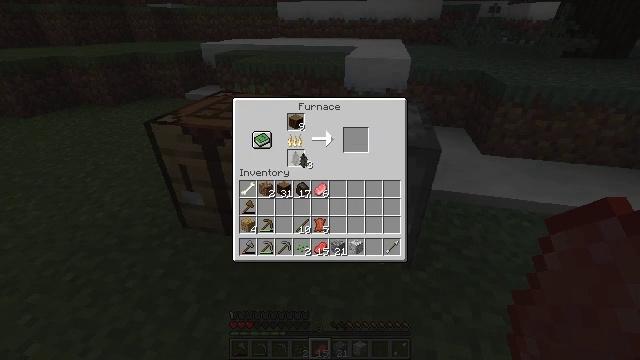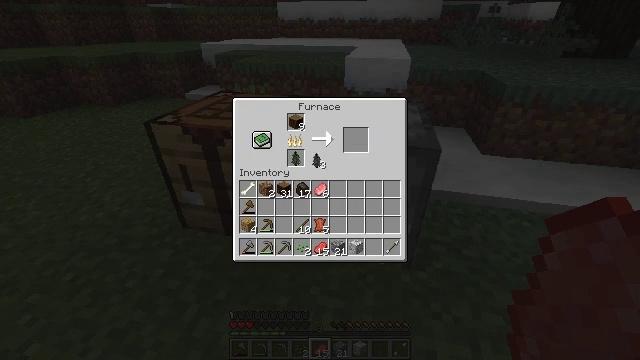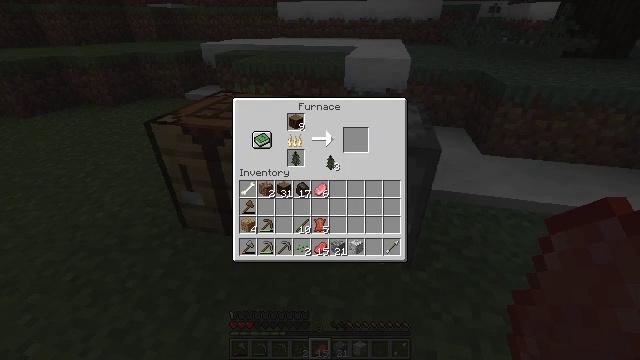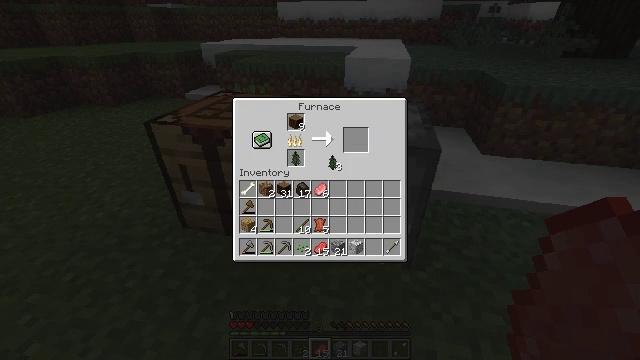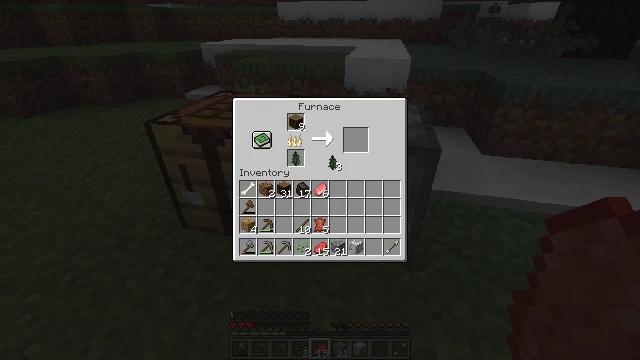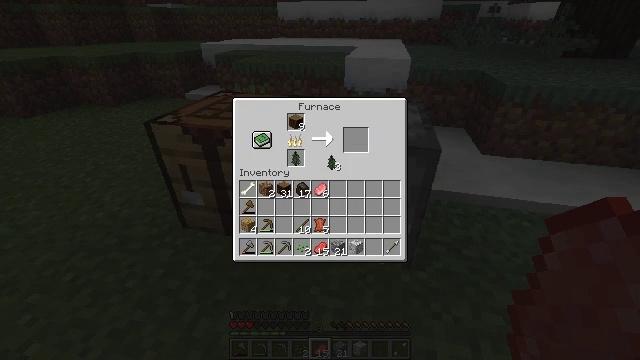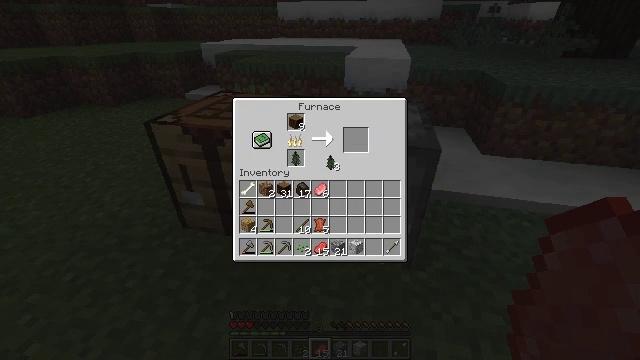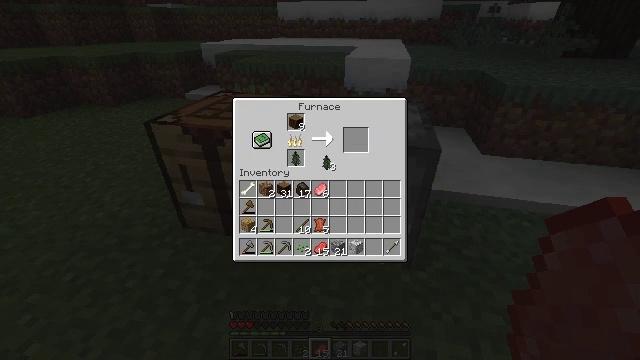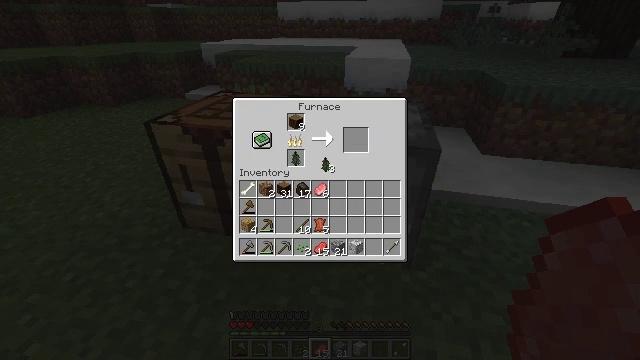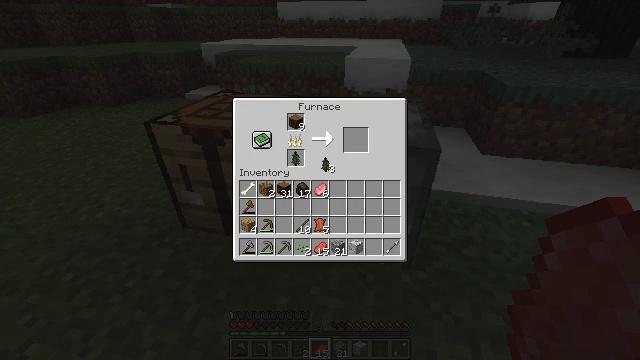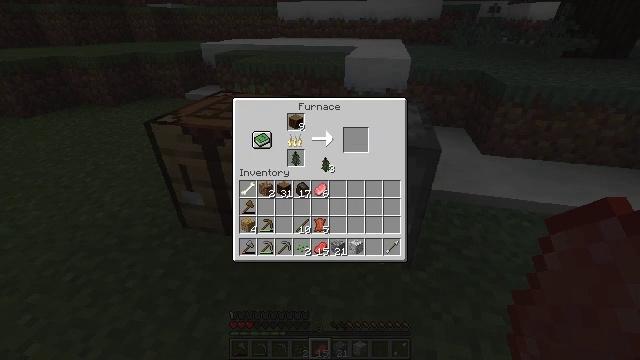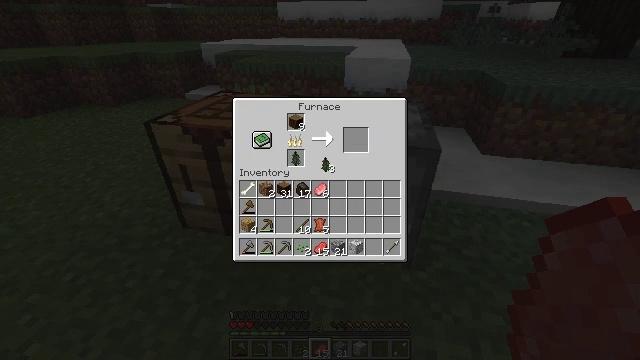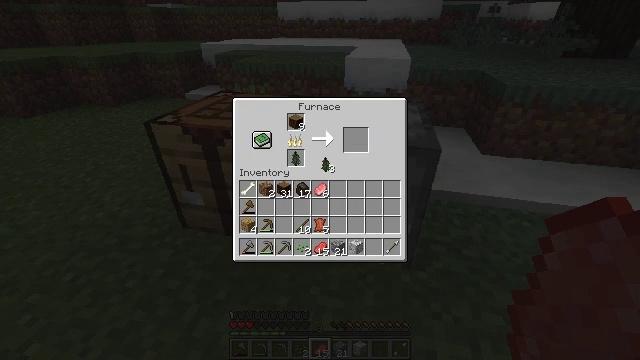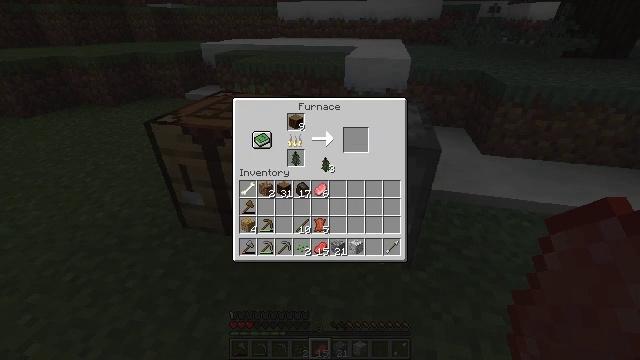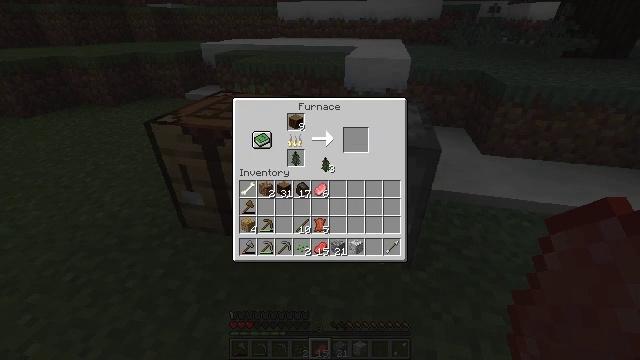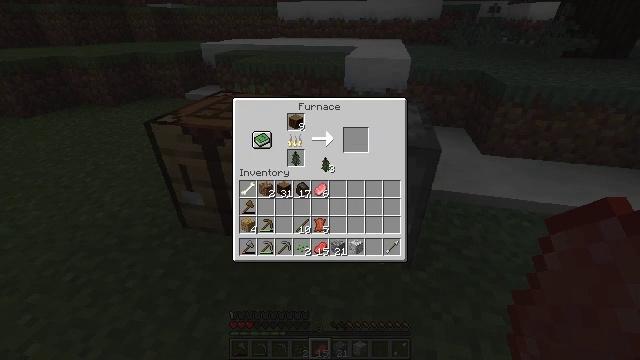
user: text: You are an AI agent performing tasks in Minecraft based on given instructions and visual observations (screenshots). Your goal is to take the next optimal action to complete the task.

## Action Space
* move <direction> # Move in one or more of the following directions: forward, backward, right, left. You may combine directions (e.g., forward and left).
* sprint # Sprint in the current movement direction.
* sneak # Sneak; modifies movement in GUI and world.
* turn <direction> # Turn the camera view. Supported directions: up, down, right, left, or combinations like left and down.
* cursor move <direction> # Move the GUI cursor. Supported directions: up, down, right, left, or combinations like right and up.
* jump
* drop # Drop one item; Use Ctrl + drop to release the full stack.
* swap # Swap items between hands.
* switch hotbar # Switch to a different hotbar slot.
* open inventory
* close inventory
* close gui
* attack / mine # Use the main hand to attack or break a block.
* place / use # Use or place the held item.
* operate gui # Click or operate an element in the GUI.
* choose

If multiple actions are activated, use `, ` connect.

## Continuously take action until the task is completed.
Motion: motion action
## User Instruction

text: Open the furnace for crafting charcoal.
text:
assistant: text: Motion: cursor move right
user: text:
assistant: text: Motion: cursor move right
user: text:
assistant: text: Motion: no_op
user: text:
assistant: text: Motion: no_op
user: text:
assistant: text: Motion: no_op
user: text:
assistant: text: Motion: no_op
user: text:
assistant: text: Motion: no_op
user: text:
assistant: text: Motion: no_op
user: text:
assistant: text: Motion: no_op
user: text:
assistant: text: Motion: no_op
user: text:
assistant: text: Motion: no_op
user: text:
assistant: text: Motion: no_op
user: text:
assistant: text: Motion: no_op
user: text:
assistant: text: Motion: no_op
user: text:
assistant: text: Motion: no_op
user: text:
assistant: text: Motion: no_op
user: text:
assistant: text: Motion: no_op
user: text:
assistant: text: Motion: no_op
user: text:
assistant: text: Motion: no_op
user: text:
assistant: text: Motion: no_op
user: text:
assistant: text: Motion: no_op
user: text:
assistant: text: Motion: no_op
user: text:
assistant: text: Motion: no_op
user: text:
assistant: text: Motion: no_op
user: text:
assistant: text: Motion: no_op
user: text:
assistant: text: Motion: no_op
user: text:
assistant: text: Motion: no_op
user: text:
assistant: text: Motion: no_op
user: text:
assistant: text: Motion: no_op
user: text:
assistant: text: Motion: no_op